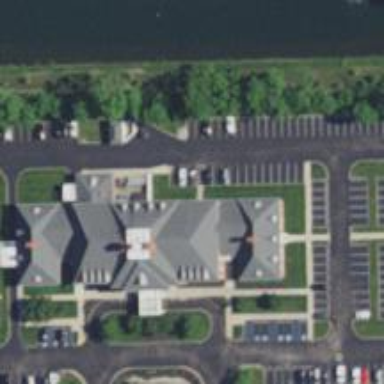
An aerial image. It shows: Healthcare clinic.